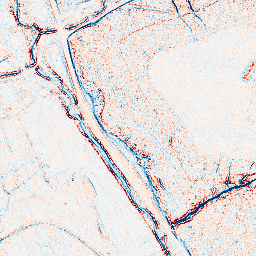
Category: edge_preserving
Decomposition family: bilateral
Decomposition parameters: d: 5
sigma_color: 50
sigma_space: 100
Upsampling method: quintic
Upsampling parameters: scale: 2
Upsampling scale: 2